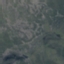
Land use / land cover class: HerbaceousVegetation